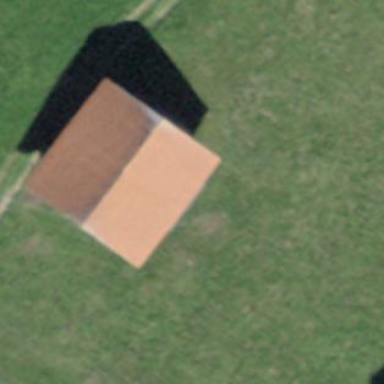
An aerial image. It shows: Barn.